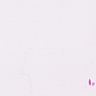
Metastatic tissue present: no